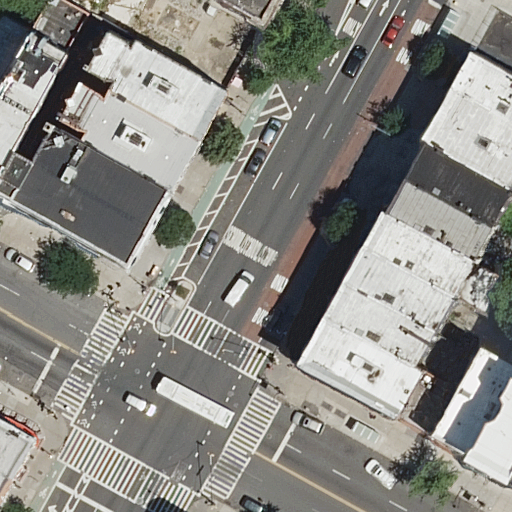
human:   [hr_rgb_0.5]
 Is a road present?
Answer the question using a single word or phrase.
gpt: yes

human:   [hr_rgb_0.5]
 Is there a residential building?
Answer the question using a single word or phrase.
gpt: yes

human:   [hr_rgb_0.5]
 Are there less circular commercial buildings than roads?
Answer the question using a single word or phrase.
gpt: yes

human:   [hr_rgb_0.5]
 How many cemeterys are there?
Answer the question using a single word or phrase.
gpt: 0

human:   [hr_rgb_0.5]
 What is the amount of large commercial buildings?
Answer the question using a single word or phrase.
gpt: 0

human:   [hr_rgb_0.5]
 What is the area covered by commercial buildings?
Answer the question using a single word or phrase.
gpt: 0m2

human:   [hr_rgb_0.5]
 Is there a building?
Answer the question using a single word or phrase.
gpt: yes

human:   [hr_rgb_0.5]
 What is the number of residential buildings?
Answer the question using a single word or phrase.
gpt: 19

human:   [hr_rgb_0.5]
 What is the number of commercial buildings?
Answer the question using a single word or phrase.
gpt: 0

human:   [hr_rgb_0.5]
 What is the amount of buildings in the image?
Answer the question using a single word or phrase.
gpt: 19

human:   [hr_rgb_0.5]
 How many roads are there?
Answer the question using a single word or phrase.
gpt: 6

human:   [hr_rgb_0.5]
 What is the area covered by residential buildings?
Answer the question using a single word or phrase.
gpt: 3160m2

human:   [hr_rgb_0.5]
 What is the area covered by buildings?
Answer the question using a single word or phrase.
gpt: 3160m2

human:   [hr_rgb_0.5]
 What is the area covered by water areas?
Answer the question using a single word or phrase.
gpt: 0m2

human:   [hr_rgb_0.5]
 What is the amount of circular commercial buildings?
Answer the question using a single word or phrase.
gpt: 0

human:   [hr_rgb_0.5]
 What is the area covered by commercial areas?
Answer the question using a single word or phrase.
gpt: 0m2

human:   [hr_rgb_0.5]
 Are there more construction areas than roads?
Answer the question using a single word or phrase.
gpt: no

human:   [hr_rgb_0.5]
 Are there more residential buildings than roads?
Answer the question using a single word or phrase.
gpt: yes

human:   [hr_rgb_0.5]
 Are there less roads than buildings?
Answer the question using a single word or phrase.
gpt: yes

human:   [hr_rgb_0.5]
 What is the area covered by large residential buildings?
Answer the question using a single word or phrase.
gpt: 0m2

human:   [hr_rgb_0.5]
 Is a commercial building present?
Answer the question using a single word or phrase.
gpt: no

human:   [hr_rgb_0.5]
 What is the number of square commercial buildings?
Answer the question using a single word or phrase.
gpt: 0

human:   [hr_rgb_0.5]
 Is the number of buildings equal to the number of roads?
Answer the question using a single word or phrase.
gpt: no

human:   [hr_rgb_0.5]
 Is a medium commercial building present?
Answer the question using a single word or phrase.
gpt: no

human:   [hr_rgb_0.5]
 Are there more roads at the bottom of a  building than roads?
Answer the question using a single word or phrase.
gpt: no

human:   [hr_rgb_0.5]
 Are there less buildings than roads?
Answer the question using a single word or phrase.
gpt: no

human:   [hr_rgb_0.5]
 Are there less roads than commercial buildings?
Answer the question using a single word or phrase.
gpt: no

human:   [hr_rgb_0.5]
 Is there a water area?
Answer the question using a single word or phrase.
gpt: no

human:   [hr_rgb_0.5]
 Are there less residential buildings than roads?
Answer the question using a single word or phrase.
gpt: no

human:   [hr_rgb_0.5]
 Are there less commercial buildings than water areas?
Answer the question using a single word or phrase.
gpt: no

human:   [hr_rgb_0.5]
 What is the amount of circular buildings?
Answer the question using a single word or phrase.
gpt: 0

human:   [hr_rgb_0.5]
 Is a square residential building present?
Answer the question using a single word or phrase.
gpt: no

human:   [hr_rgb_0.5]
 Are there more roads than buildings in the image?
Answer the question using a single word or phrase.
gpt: no

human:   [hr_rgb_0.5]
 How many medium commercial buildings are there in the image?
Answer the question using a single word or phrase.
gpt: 0

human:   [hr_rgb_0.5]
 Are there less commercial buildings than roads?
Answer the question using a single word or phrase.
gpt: yes

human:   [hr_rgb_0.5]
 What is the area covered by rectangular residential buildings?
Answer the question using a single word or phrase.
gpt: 1836m2

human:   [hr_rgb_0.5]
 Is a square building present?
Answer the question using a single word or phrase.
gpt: no

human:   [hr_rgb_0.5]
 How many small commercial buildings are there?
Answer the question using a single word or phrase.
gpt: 0

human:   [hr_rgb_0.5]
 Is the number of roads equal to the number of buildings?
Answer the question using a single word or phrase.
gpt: no

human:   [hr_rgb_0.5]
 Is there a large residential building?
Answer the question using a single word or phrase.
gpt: no

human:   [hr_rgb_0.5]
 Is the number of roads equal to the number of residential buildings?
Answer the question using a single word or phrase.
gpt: no

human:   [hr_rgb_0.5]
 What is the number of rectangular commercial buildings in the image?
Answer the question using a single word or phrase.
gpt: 0

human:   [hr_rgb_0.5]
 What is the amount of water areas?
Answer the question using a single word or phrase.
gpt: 0

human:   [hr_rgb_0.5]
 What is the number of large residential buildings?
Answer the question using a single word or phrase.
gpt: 0

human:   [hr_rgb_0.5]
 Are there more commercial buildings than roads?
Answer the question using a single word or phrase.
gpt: no

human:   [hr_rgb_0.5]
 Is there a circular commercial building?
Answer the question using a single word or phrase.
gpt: no

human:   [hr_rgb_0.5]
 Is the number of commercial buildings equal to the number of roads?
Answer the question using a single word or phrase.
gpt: no

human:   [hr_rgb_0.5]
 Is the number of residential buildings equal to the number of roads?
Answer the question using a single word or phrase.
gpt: no

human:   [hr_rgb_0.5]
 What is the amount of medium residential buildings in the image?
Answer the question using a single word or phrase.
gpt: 13

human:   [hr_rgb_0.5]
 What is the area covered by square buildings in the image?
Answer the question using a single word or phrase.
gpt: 0m2

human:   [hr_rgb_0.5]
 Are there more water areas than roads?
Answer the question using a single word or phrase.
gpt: no

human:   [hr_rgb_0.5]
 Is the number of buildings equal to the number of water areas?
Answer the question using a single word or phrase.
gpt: no

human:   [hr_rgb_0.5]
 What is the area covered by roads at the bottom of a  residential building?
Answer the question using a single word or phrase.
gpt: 0m2

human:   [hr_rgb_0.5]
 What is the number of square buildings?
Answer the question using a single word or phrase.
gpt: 0

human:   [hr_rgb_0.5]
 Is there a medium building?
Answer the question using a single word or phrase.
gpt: yes

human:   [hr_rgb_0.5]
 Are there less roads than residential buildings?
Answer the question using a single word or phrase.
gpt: yes

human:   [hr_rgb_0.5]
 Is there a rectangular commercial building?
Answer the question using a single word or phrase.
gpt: no

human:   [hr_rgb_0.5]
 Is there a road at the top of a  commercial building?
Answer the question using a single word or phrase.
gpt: no

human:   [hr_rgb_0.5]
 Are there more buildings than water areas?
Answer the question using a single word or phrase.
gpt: yes

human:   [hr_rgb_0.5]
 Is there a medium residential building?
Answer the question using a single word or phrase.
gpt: yes

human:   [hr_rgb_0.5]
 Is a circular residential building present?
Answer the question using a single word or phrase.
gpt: no

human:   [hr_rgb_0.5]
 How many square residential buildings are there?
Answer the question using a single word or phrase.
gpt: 0

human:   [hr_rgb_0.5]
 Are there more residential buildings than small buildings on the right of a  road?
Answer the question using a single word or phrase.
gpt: yes

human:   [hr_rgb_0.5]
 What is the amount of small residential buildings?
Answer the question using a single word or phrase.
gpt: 6